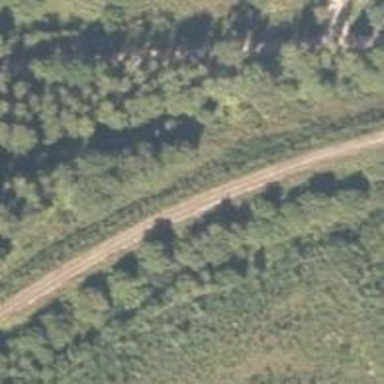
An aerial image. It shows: Disused railway spur line.